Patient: sex M, age 40
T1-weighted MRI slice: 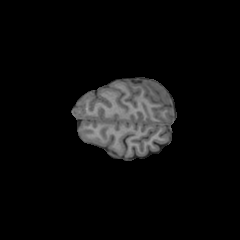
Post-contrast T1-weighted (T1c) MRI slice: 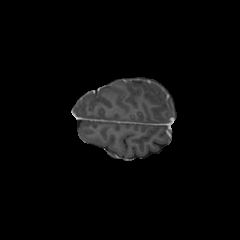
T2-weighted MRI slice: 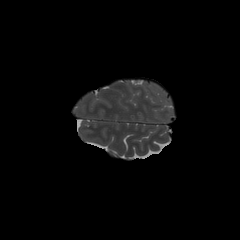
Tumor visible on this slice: no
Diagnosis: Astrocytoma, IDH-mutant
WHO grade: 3